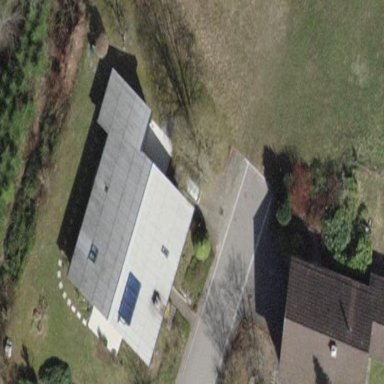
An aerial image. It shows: Detached building.